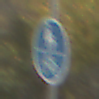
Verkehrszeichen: GemeinsamerGehUndRadweg
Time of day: SunriseSunset
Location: Outdoor (Nature)
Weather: PartlyCloudy
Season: NotSpecified
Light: Natural